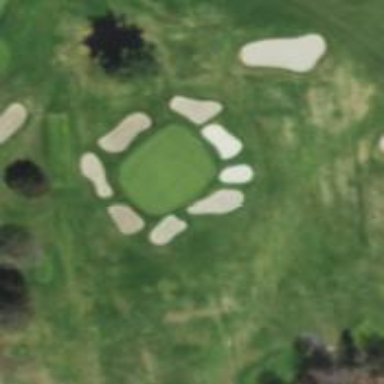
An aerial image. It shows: View of golf hole.